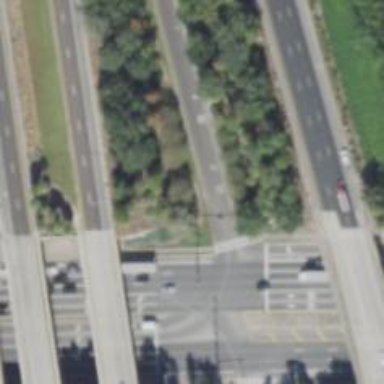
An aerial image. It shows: Diamond junction on motorway link.